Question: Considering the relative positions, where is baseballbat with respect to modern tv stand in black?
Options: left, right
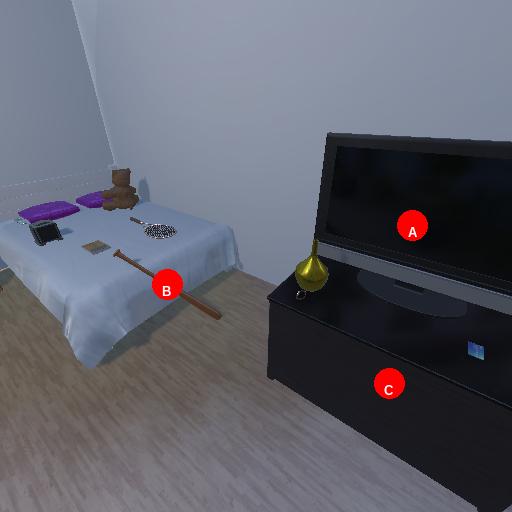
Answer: left